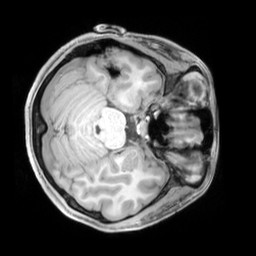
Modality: T1w
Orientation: axial
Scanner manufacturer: siemens
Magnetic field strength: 3 T
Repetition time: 2.3 s
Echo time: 0.00226 s